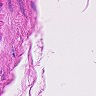
Metastatic tissue present: no